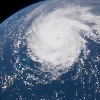
Label: cloud